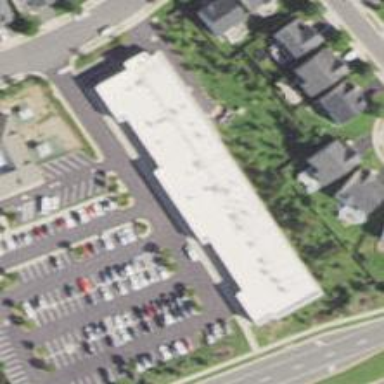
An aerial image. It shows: Veterinary facility.